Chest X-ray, AP view. Patient: 20 years old, sex M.
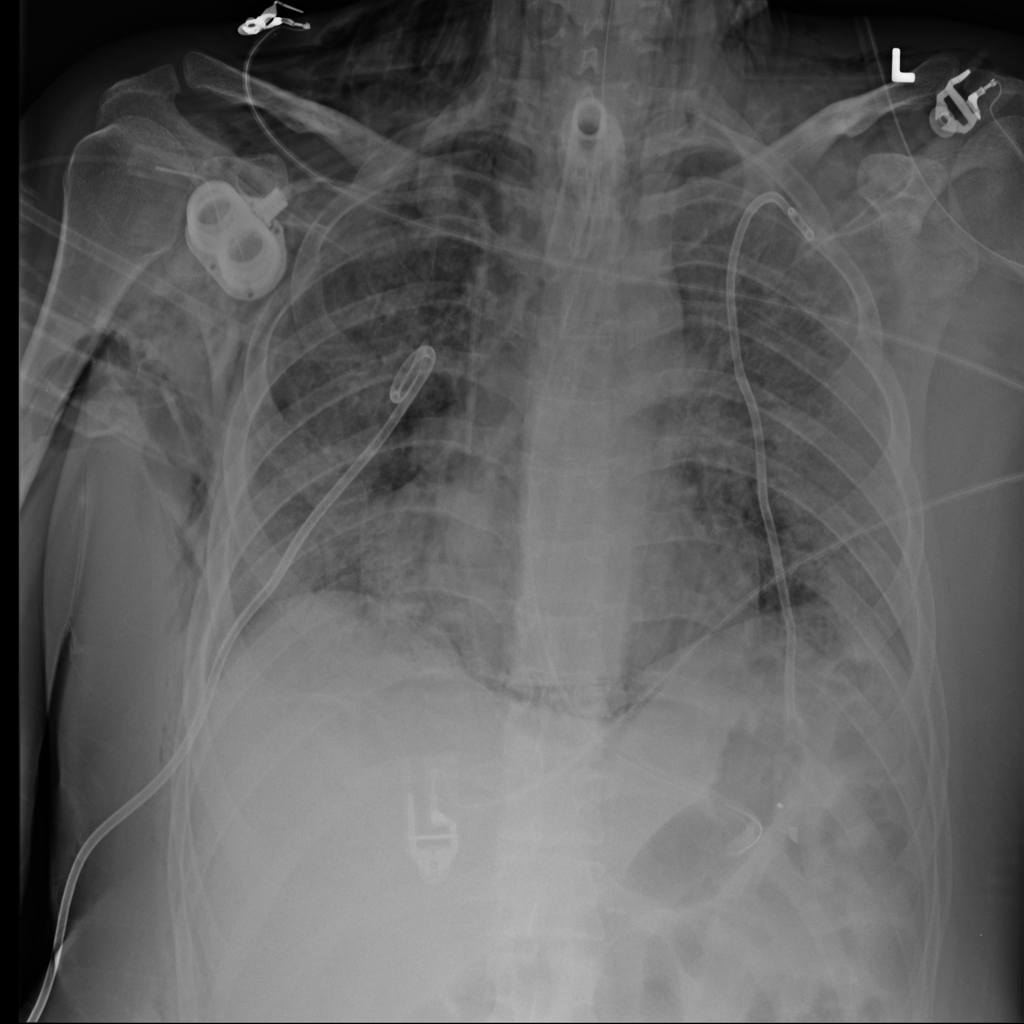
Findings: Emphysema